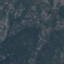
Label: HerbaceousVegetation